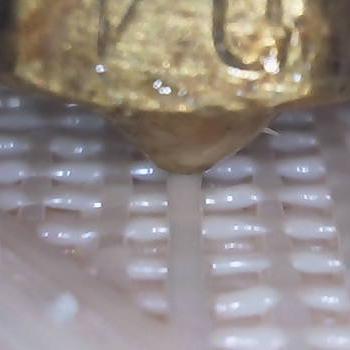
Flow rate: 267%